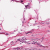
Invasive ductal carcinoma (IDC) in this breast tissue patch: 0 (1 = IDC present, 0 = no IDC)